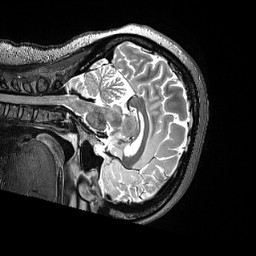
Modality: T2w
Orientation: sagittal
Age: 40
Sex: female
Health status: healthy
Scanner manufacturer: siemens
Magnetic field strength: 3 T
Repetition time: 3.2 s
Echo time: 0.563 s